Question: First of all, thank you for taking your time to read this.
this is what am trying to make:
- - - -
'''
class KbListener implements ActionListener //kb function.
{
public void actionPerformed(ActionEvent e) //checking events.
{
keyboard = new JFrame("VK");
keyboard.setSize(400,300);//setting initial size of app.
keyboard.setVisible(true);//making sure its active.
keyboard.setDefaultCloseOperation(JFrame.HIDE_ON_CLOSE);//closes when the x is pressed.
JButton[] letter = new JButton[27];
keyboard.setLayout(new GridLayout(3,9));
for (int i = 0;i<27;i++)
{
letter[i] = new JButton(""+(char)('A'+ i));
keyboard.add(letter[i]);
//up until this point all is fine.
letter[i].addActionListener = (new ActionListener());
if(e.getSource() ==letter[A])
textArea.append("A");
}
}
}
'''

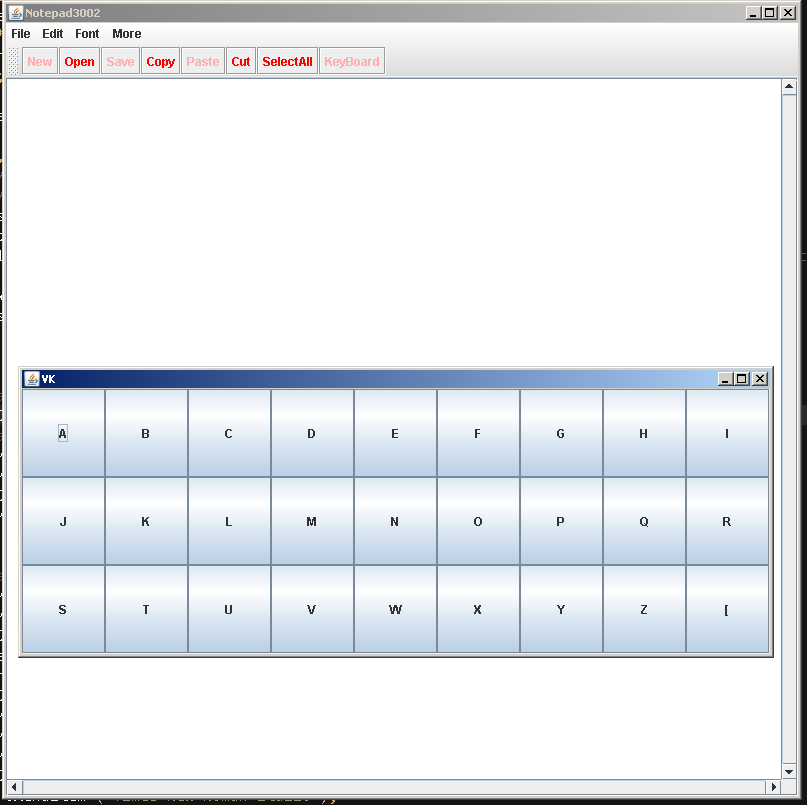
Answer: You need to create a String that is used in the button and used in its listener both, something like,
'''
for (int i = 0; i < 27; i++) {
final String buttonText = String.valueOf((char) ('A' + i));
letter[i] = new JButton(buttonText);
keyboard.add(letter[i]);
letter[i].addActionListener(new ActionListener() {
@Override
public void actionPerformed(ActionEvent e) {
textArea.append(buttonText);
}
});
}
'''
Note that buttonText be final so that it is accessible within the anonymous inner ActionListener class.
Also, consider avoiding magic numbers. For instance, you could do
'''
for (int i = 0; i <= (int)('Z' - 'A'); i++) {
'''
or
'''
int i = 0;
for (char myChar = 'A'; myChar <= 'Z'; myChar++) {
final String btnText = String.valueOf(myChar);
letter[i] = new JButton(btnText);
keyboard.add(letter[i]);
letter[i].addActionListener(new ActionListener() {
@Override
public void actionPerformed(ActionEvent e) {
textArea.append(btnText);
}
});
i++;
}
'''
---
Another and perhaps better way to do this is to use Actions rather than ActionListeners. For instance,...
'''
//....
int i = 0;
for (char myChar = 'A'; myChar <= 'Z'; myChar++) {
final String btnText = String.valueOf(myChar);
MyKeyBoardAction action = new MyKeyBoardAction(btnText);
letter[i] = new JButton(action);
i++;
}
}
private class MyKeyBoardAction extends AbstractAction {
public MyKeyBoardAction(String name) {
super(name);
}
@Override
public void actionPerformed(ActionEvent e) {
textArea.append(getValue(NAME).toString());
}
}
'''
You also ask about the space character,
> do u know how to add a space to the code as well?
That would not work with your for loop but can be added on its own.
Also,
> but why avoid the numbers?
Because it's easy to make hard to fix bugs if you use "magic" numbers that don't intrinsically make sense. Also, by using constants, variables rather than hard-coded numbers, your variables make your code self-commenting.